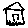
Label: house